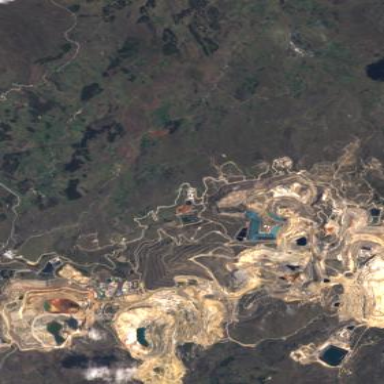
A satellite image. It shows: Quarry area.